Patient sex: M
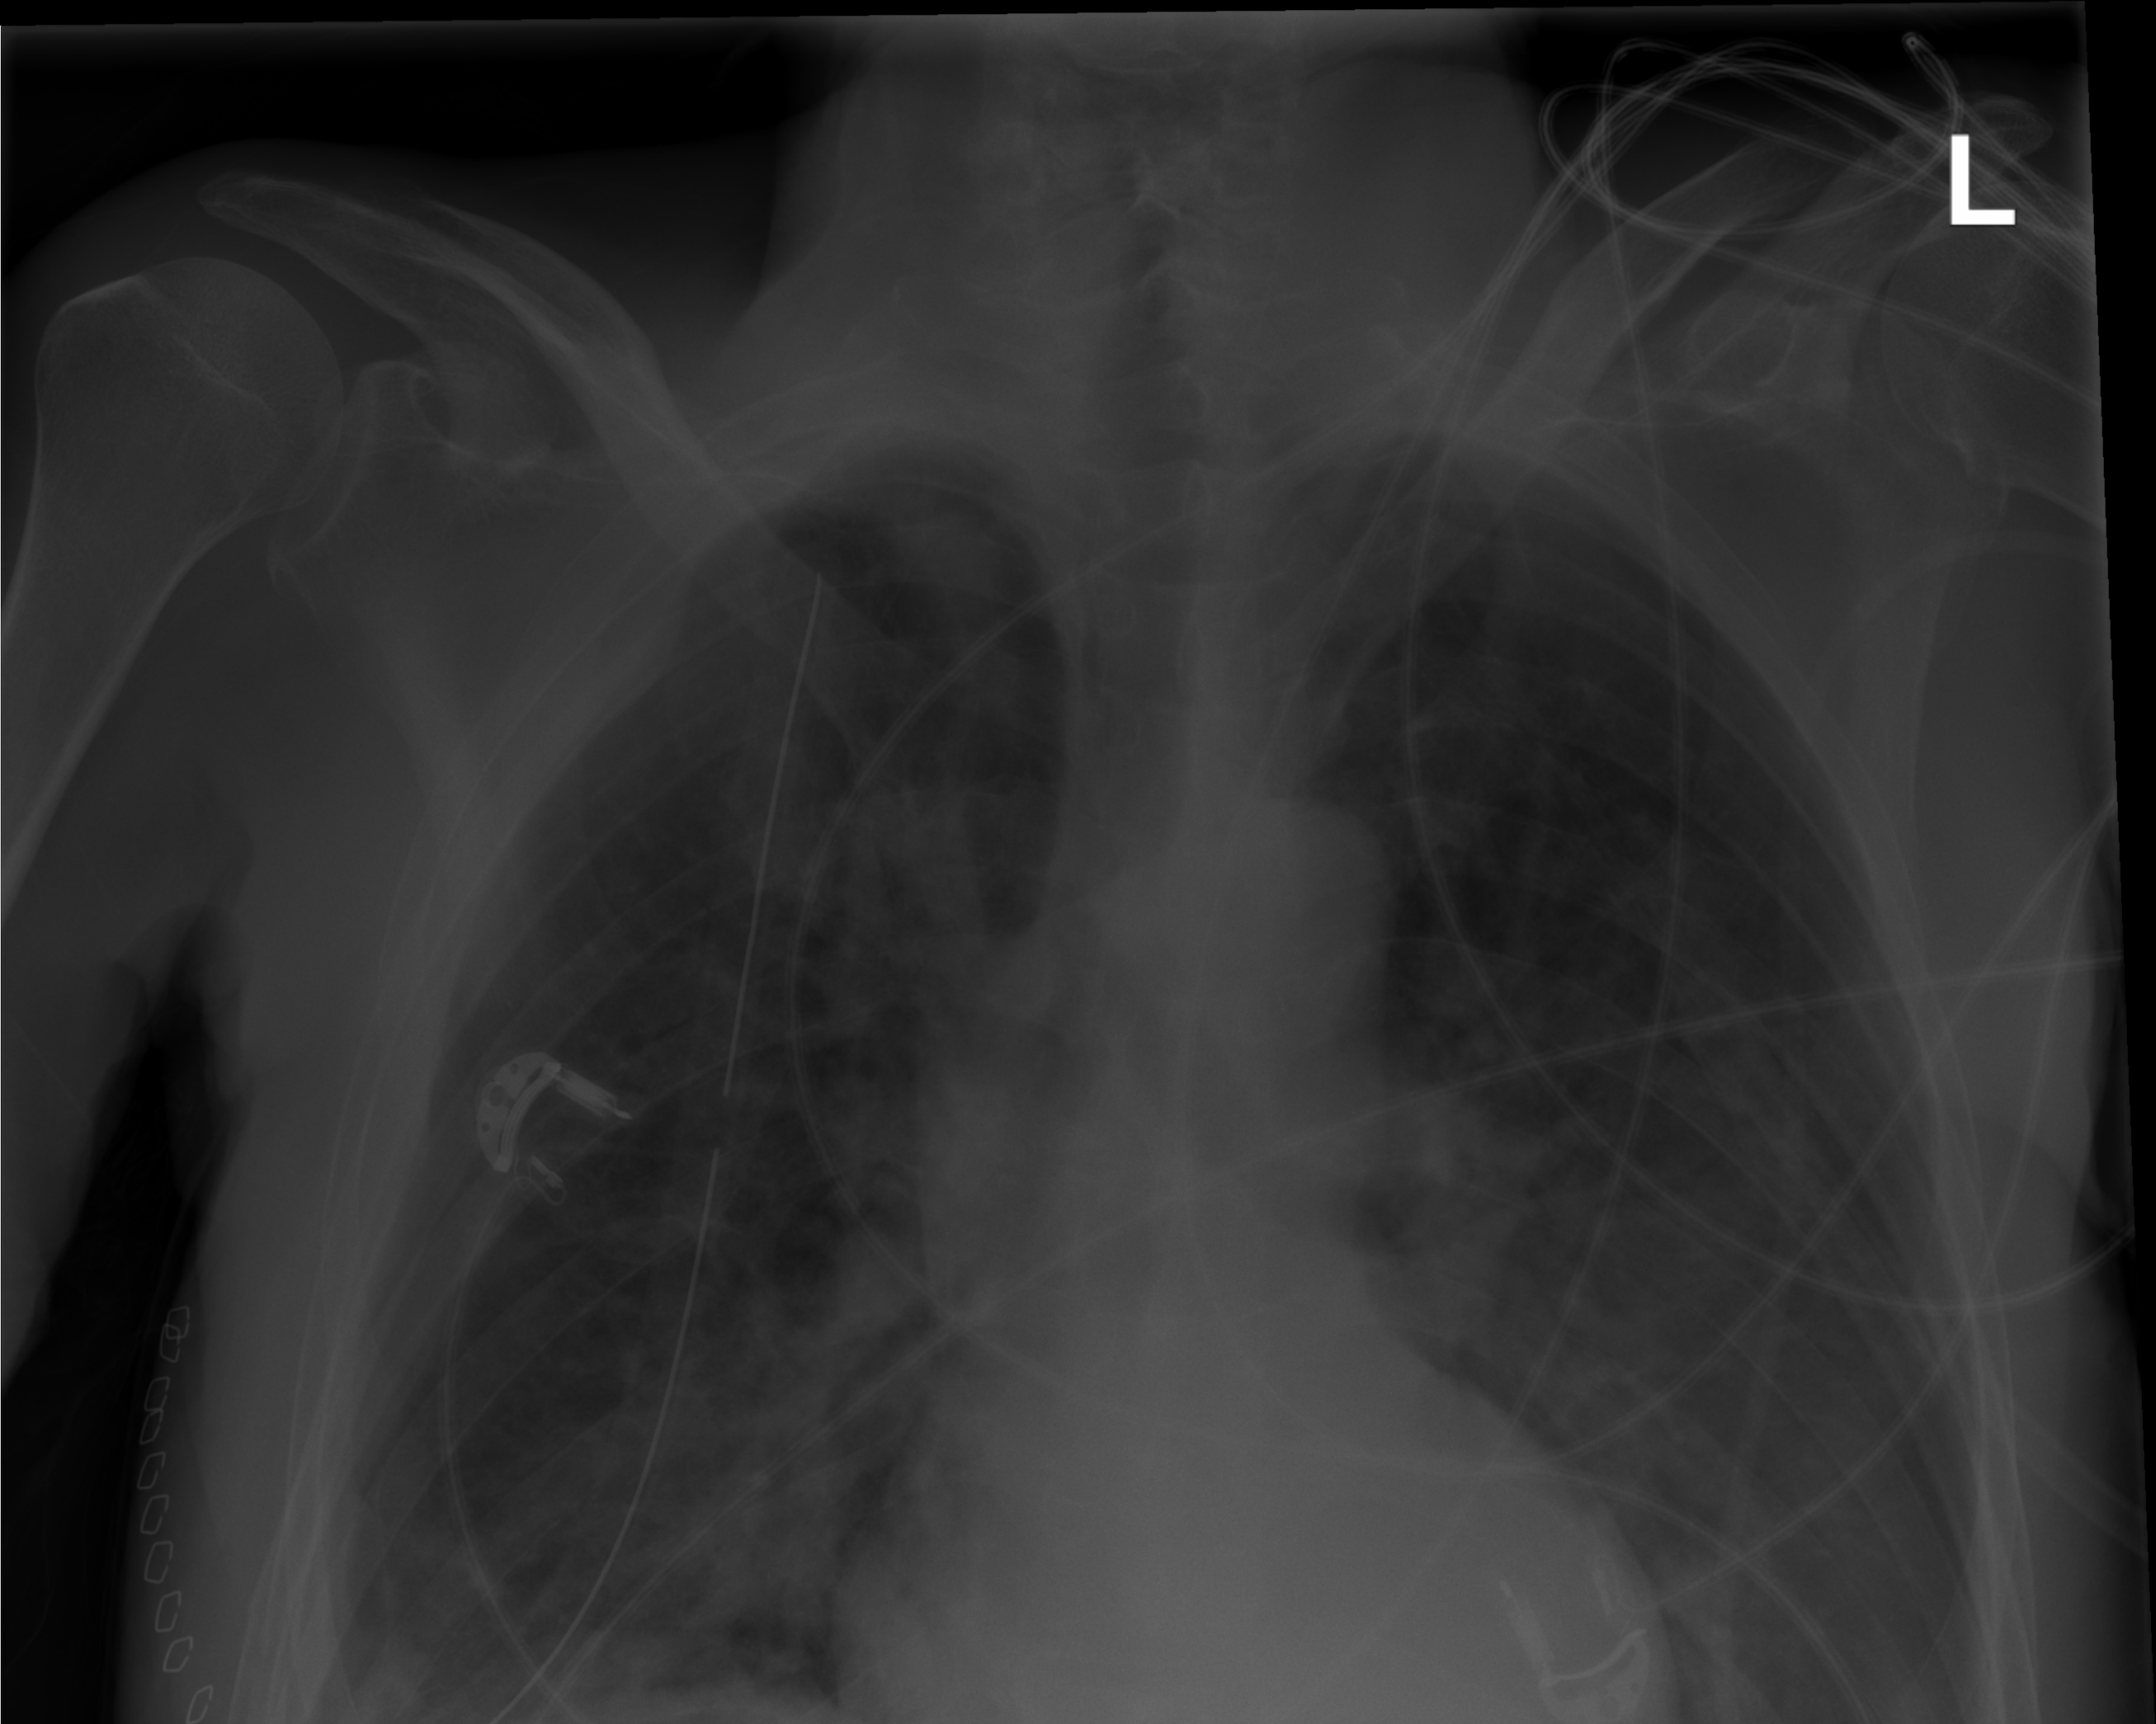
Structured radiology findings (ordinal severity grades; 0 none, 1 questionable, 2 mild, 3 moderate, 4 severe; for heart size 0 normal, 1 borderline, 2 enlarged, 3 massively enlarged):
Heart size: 0
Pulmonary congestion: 2
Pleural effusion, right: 2
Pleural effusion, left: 3
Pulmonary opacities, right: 2
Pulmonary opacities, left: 2
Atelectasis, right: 2
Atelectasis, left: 2